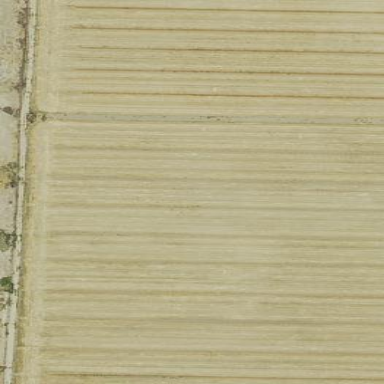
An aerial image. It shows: Farmland with field cropland.